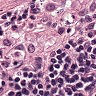
Metastatic tissue present: no